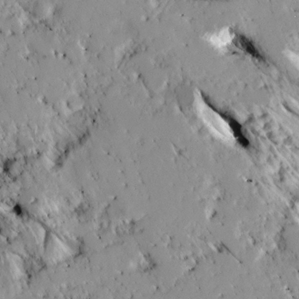
Label: non_frost